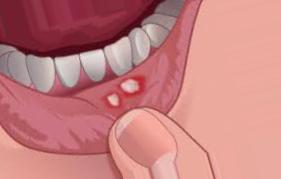
Condition: Mouth Ulcer